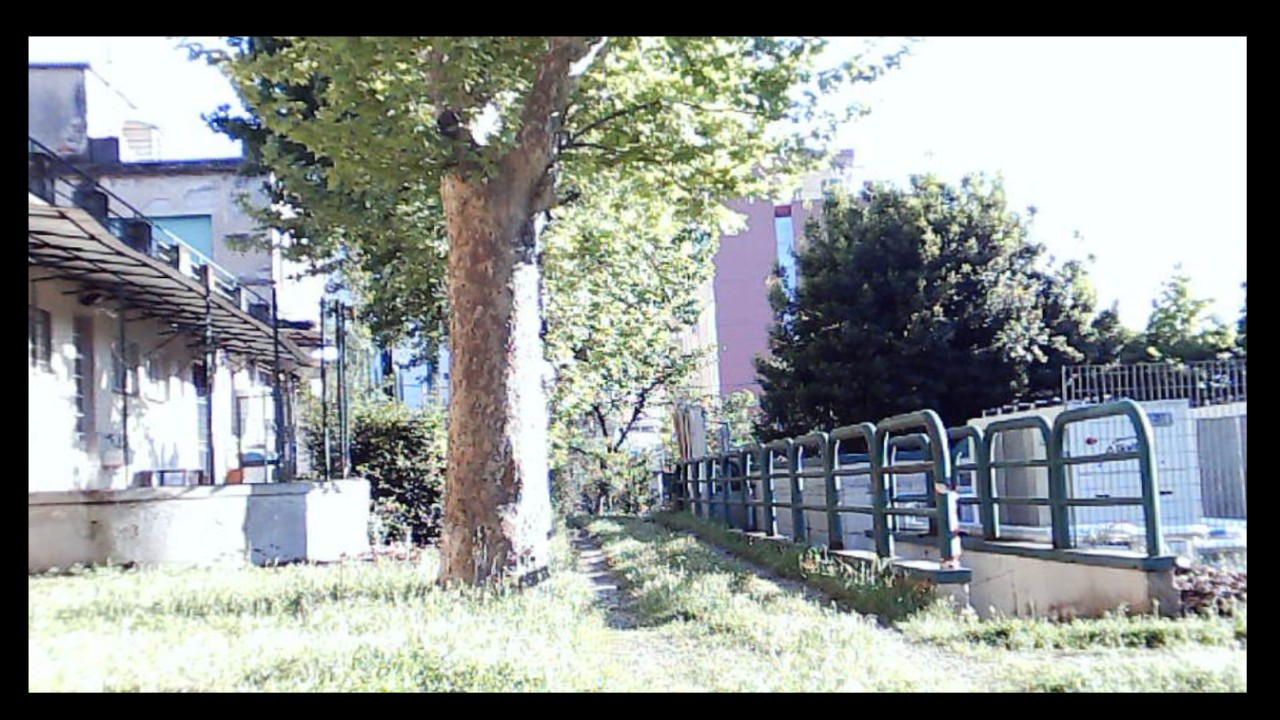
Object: Betafpv air75